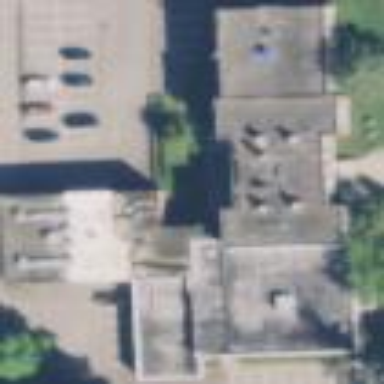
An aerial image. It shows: School building.